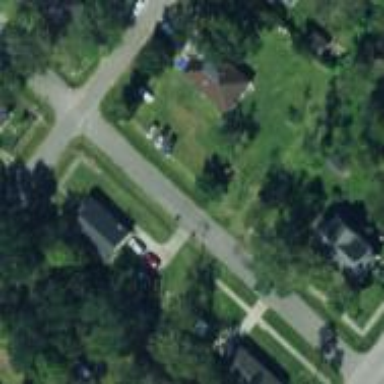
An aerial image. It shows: Alleyway designated as service road.